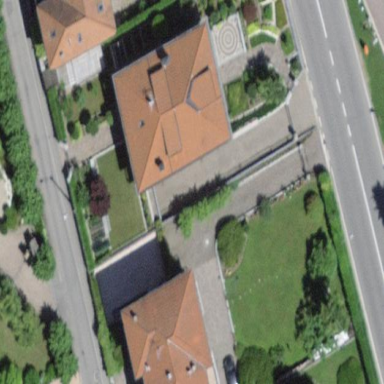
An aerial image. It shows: Detached building with hipped roof.